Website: crate-barrel
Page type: delivery-shipping
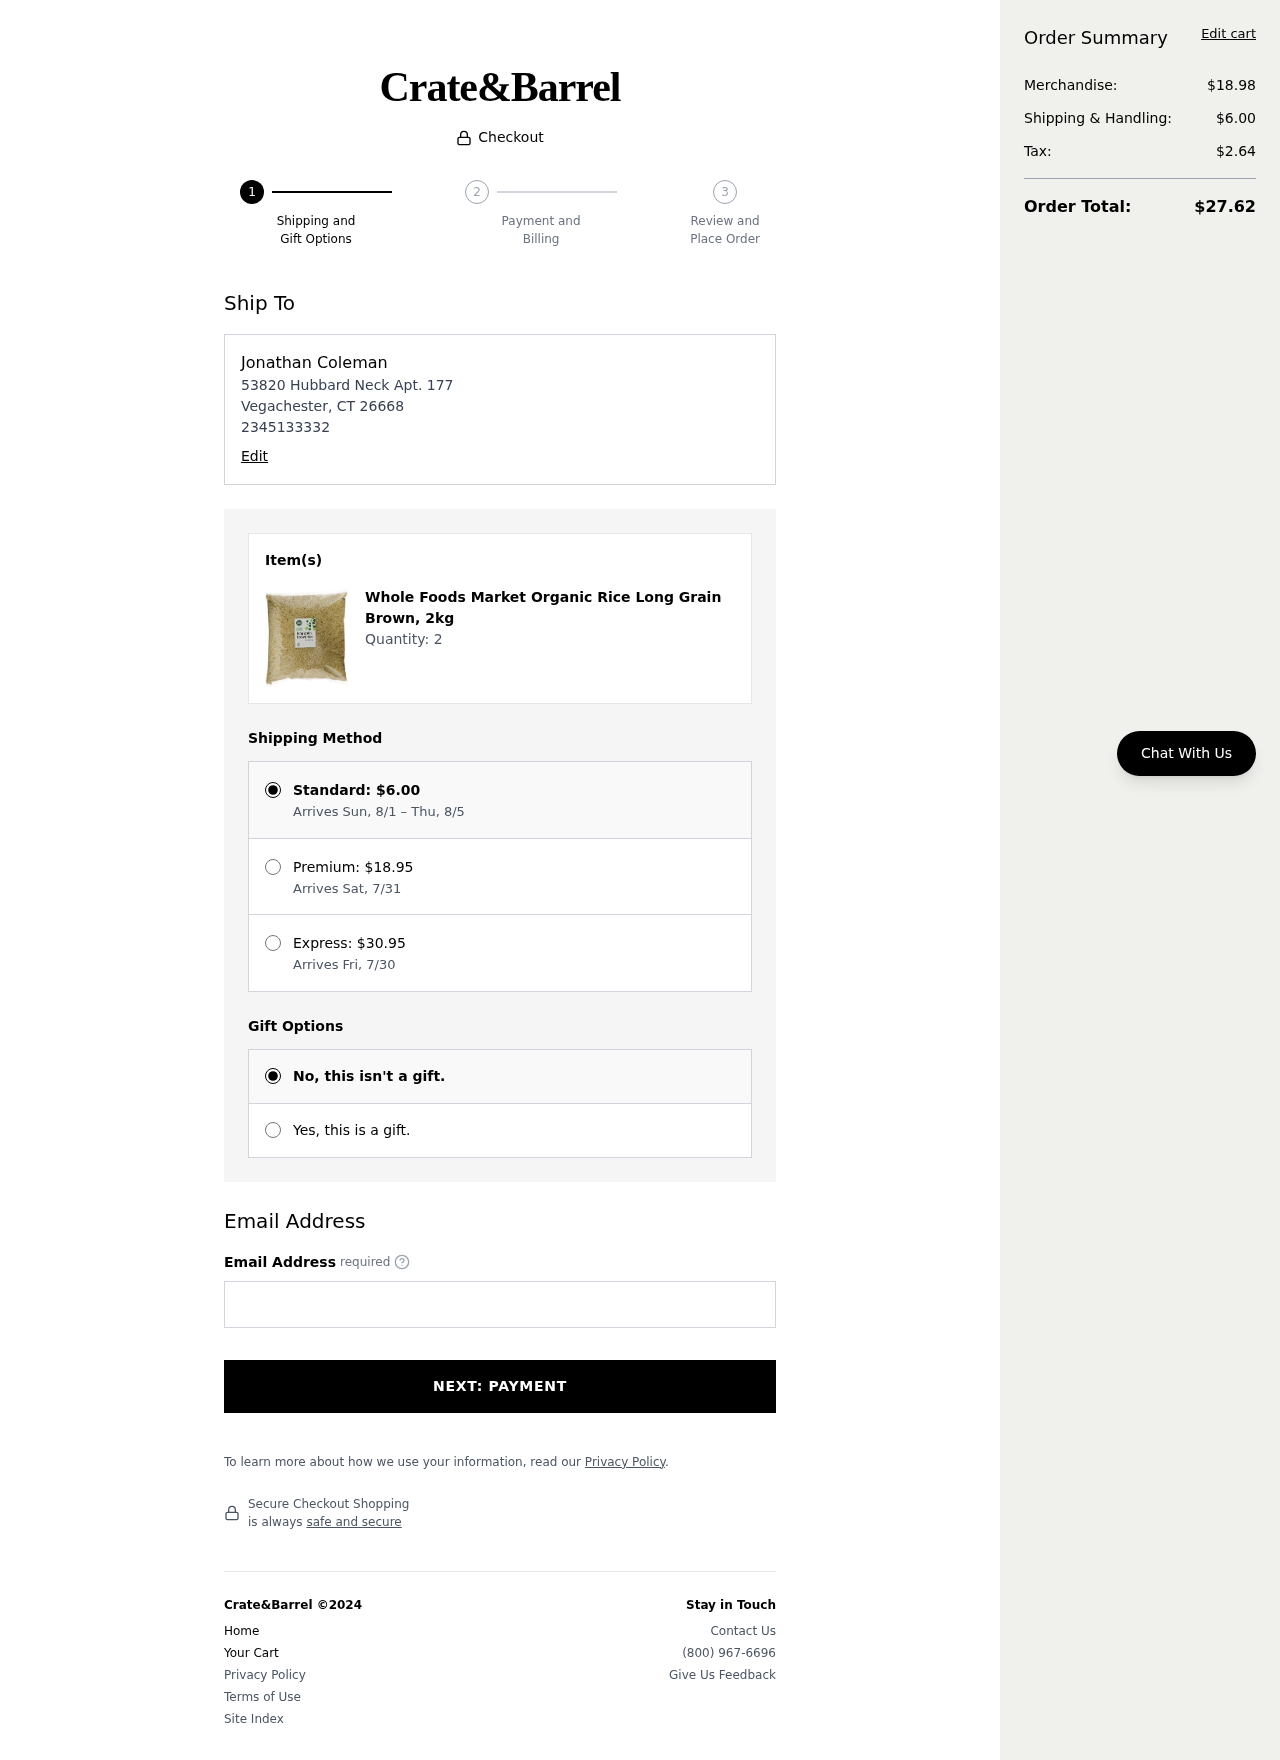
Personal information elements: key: PII_EMAIL
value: jonathan.coleman@yahoo.com
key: PII_FULLNAME
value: Jonathan Coleman
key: PII_PHONE
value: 2345133332
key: PII_STREET
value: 53820 Hubbard Neck Apt. 177
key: PII_CITY_STATE_ZIP
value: Vegachester, CT 26668
Product elements: key: PRODUCT1_NAME
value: Whole Foods Market Organic Rice Long Grain Brown, 2kg
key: PRODUCT1_QUANTITY
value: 2
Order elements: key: ORDER_SHIPPING_COST
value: $6.00
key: ORDER_SHIPPING_DATE
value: Arrives Sun, 8/1 – Thu, 8/5
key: ORDER_PREMIUM_SHIPPING
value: $18.95
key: ORDER_PREMIUM_DATE
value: Arrives Sat, 7/31
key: ORDER_EXPRESS_SHIPPING
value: $30.95
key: ORDER_EXPRESS_DATE
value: Arrives Fri, 7/30
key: ORDER_SUBTOTAL
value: $18.98
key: ORDER_TAX
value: $2.64
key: ORDER_TOTAL
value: $27.62